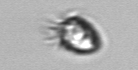
Label: Ciliophora